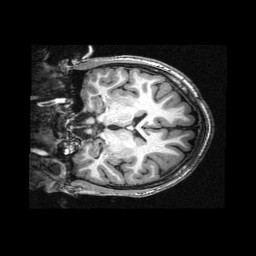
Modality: T1w
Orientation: coronal
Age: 14
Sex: male
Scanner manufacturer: siemens
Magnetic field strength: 3 T
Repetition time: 2.3 s
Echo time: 0.00336 s